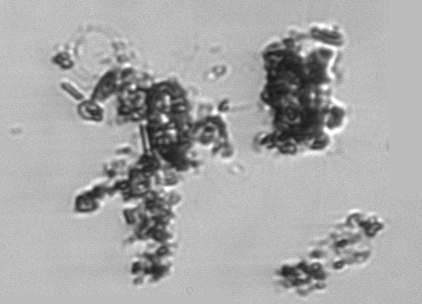
Label: Thalassiosira_TAG_external_detritus